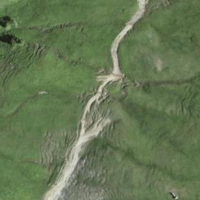
EUNIS habitat code: 26
Species observed at this site:
Saxifraga aizoides